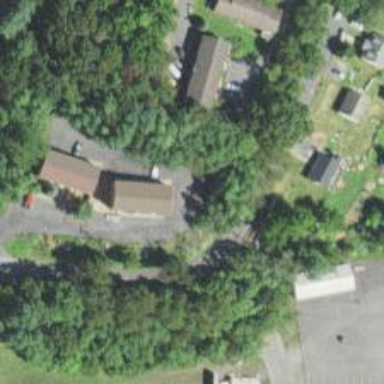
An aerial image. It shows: Alley designed for services.